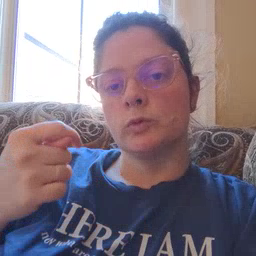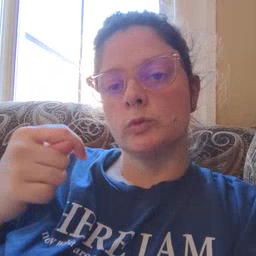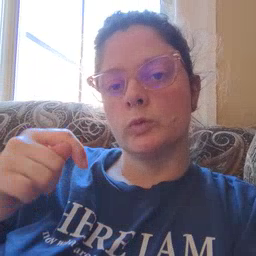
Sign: toy